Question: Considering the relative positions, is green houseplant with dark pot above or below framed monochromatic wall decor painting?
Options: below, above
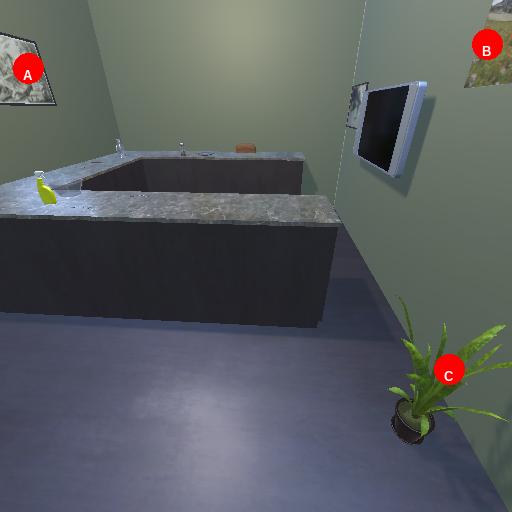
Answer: below